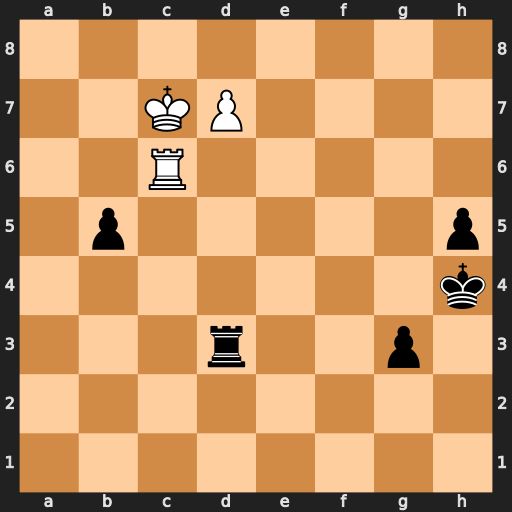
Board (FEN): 8/2KP4/2R5/1p5p/7k/3r2p1/8/8
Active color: w
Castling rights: -
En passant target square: -
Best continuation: Rd6 Rxd6 Kxd6 g2 d8=Q+